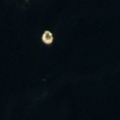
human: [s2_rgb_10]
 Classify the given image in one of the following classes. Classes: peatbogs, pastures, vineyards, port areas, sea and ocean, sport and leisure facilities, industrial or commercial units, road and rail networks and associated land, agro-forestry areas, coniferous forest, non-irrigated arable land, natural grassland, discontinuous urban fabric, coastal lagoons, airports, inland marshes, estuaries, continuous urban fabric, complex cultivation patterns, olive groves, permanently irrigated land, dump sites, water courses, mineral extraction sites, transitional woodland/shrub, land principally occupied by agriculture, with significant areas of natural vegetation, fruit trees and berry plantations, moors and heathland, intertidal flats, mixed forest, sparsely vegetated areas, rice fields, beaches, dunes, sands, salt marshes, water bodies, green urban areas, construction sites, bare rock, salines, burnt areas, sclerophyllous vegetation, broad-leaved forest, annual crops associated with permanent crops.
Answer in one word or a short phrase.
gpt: sea and ocean